Question: I want to creating a graphical editor which a physician can use to create user interfaces to define state-based interactive dialogue based diagnosis systems for simple diseases. Each screen consists of simple UI elements like a textarea,button and these are in a container to make up the state. Once he defines many screens with text and buttons or photos/videos, he wants to save the configuration in a XML file. How can I use the Eclipse modeling technologies to create a graphical editor to do this task
Example below:

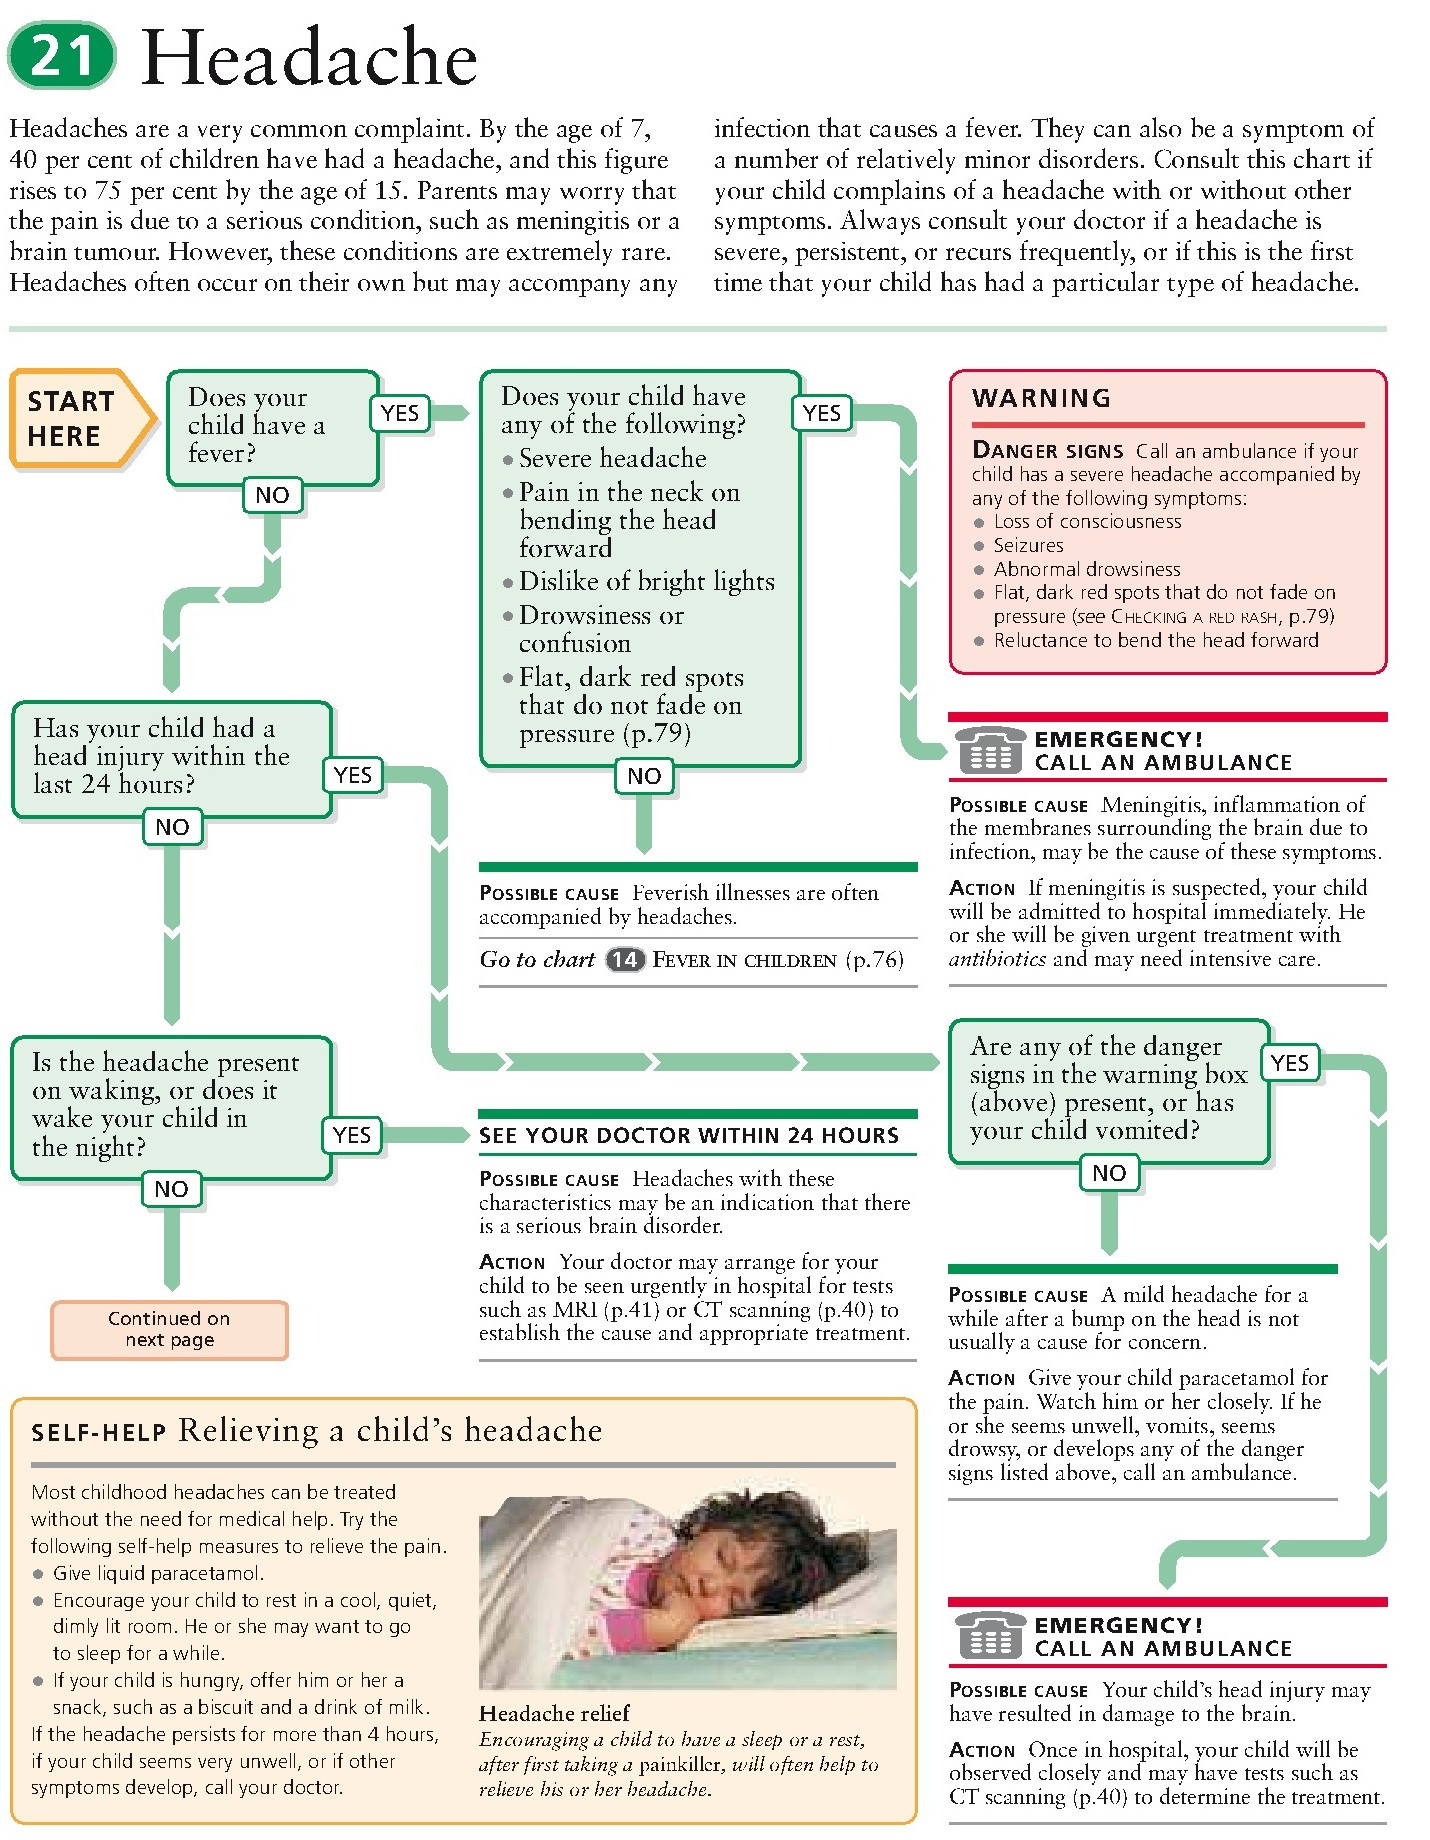
Answer: I think the GMF tutorial is a good place to start: <URL>